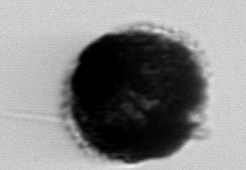
Label: Gonyaulax